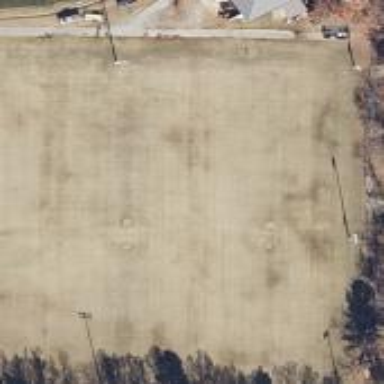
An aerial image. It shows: Soccer pitch for outdoor sports and leisure activities.